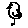
Label: bird